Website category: sports
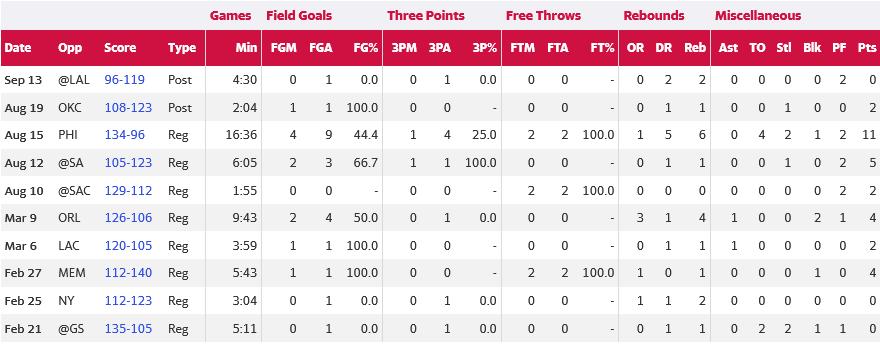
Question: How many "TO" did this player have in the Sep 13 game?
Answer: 0

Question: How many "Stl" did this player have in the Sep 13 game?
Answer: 0

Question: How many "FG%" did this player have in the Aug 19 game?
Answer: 100.0

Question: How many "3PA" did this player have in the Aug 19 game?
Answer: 0

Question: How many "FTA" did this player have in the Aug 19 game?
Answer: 0

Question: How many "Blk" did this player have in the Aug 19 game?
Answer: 0

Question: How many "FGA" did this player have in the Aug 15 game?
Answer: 9

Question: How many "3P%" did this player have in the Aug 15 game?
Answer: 25.0

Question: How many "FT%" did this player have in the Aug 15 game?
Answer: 100.0

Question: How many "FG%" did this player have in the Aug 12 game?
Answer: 66.7

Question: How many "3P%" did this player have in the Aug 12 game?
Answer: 100.0

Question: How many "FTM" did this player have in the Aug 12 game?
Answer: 0

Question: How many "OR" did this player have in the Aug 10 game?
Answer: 0

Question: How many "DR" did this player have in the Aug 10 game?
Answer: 0

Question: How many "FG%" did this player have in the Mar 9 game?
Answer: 50.0

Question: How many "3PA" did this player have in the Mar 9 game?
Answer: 1

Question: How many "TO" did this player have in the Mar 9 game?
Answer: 0

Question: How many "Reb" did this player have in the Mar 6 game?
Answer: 1

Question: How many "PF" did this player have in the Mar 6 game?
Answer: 0

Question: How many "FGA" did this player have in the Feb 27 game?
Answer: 1

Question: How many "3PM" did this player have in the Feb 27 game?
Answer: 0

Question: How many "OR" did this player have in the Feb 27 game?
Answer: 1

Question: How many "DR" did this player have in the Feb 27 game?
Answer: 0

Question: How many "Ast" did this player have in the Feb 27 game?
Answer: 0

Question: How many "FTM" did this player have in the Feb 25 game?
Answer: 0

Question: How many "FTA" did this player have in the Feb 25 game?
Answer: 0

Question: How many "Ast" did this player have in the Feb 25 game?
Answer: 0

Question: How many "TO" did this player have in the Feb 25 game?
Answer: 0

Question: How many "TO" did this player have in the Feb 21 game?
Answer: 2

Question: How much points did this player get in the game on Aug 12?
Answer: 5

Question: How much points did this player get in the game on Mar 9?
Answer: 4

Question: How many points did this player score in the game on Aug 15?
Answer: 11

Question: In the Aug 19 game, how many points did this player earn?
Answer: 2

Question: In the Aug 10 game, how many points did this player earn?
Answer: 2